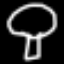
Label: mushroom